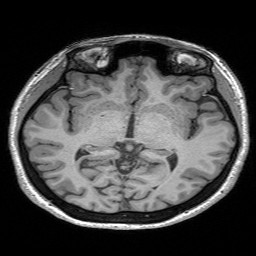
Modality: T1w
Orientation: coronal
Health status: healthy
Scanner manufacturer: siemens
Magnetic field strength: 3 T